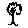
Label: tree